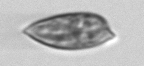
Label: Prorocentrum_dentatum